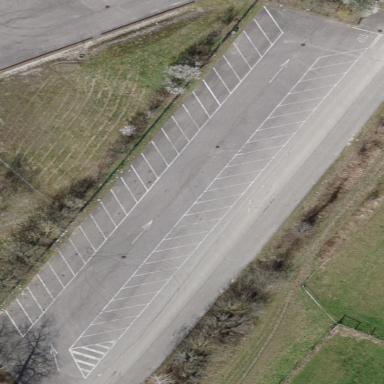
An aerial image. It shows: Parking area with surface.